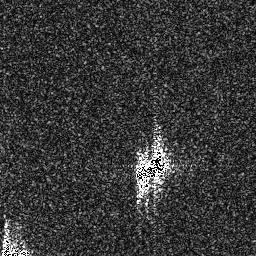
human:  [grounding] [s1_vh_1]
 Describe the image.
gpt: In the satellite image, there is  <ref>1 medium ship </ref> <box>[[0, 90, 12, 99, 0]]</box> located at bottom left,  <ref>1 medium ship </ref> <box>[[51, 57, 65, 71, 0]]</box> located at center.